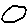
Label: circle